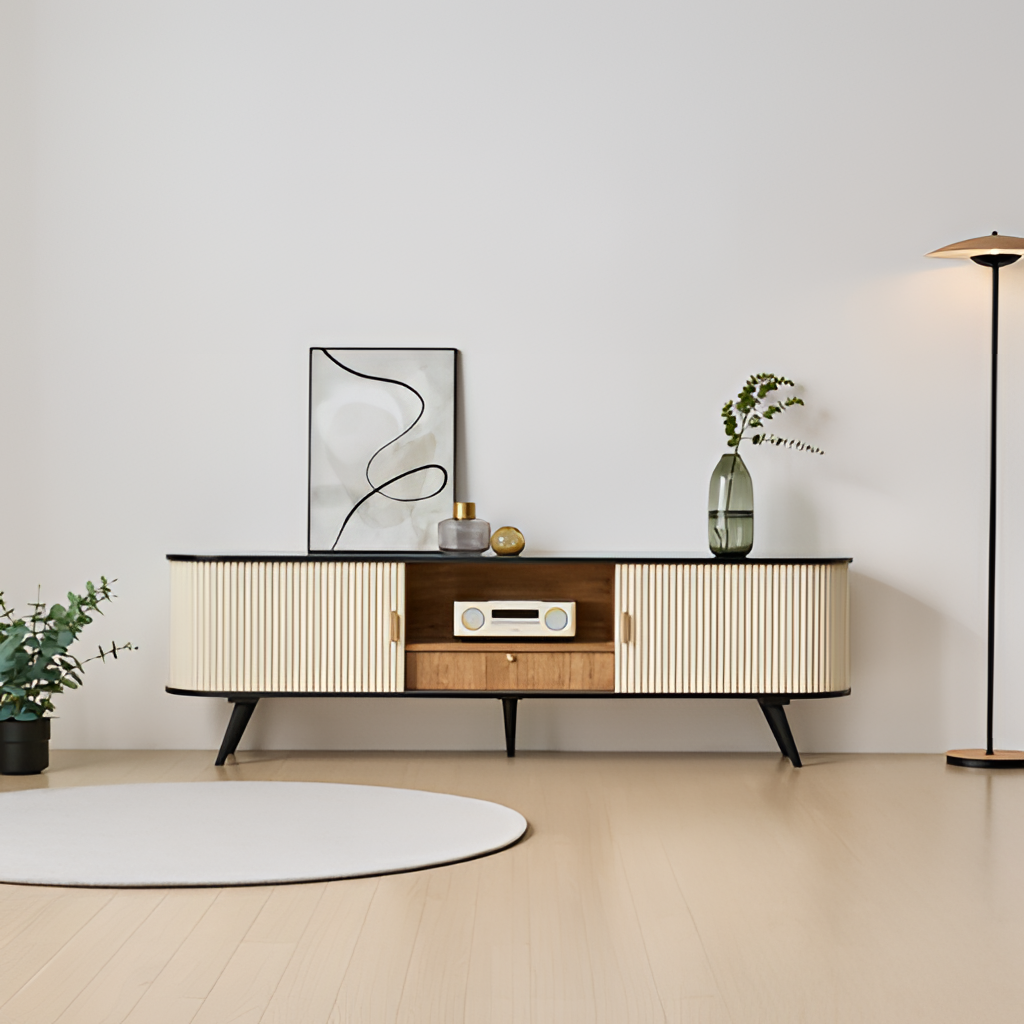
living room, beige wood sideboard, contemporary, paint wallpaper, with solid pattern, wood flooring, with plank pattern